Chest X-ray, PA view. Patient: 48 years old, sex F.
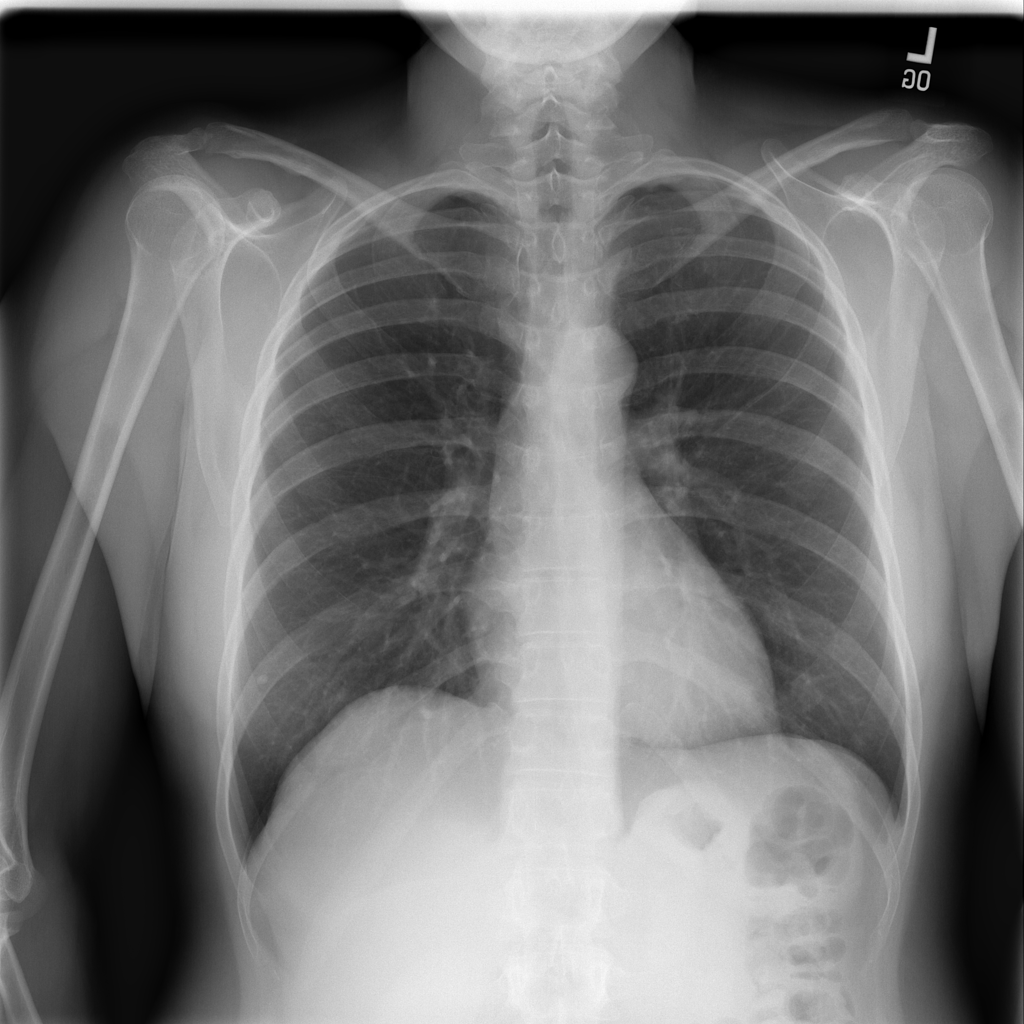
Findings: No Finding